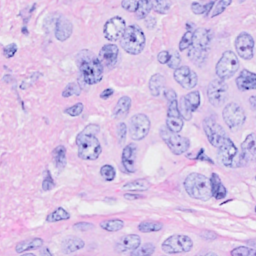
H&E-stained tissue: Breast